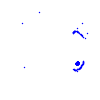
Particle: pion